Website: ulta-beauty
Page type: delivery-shipping
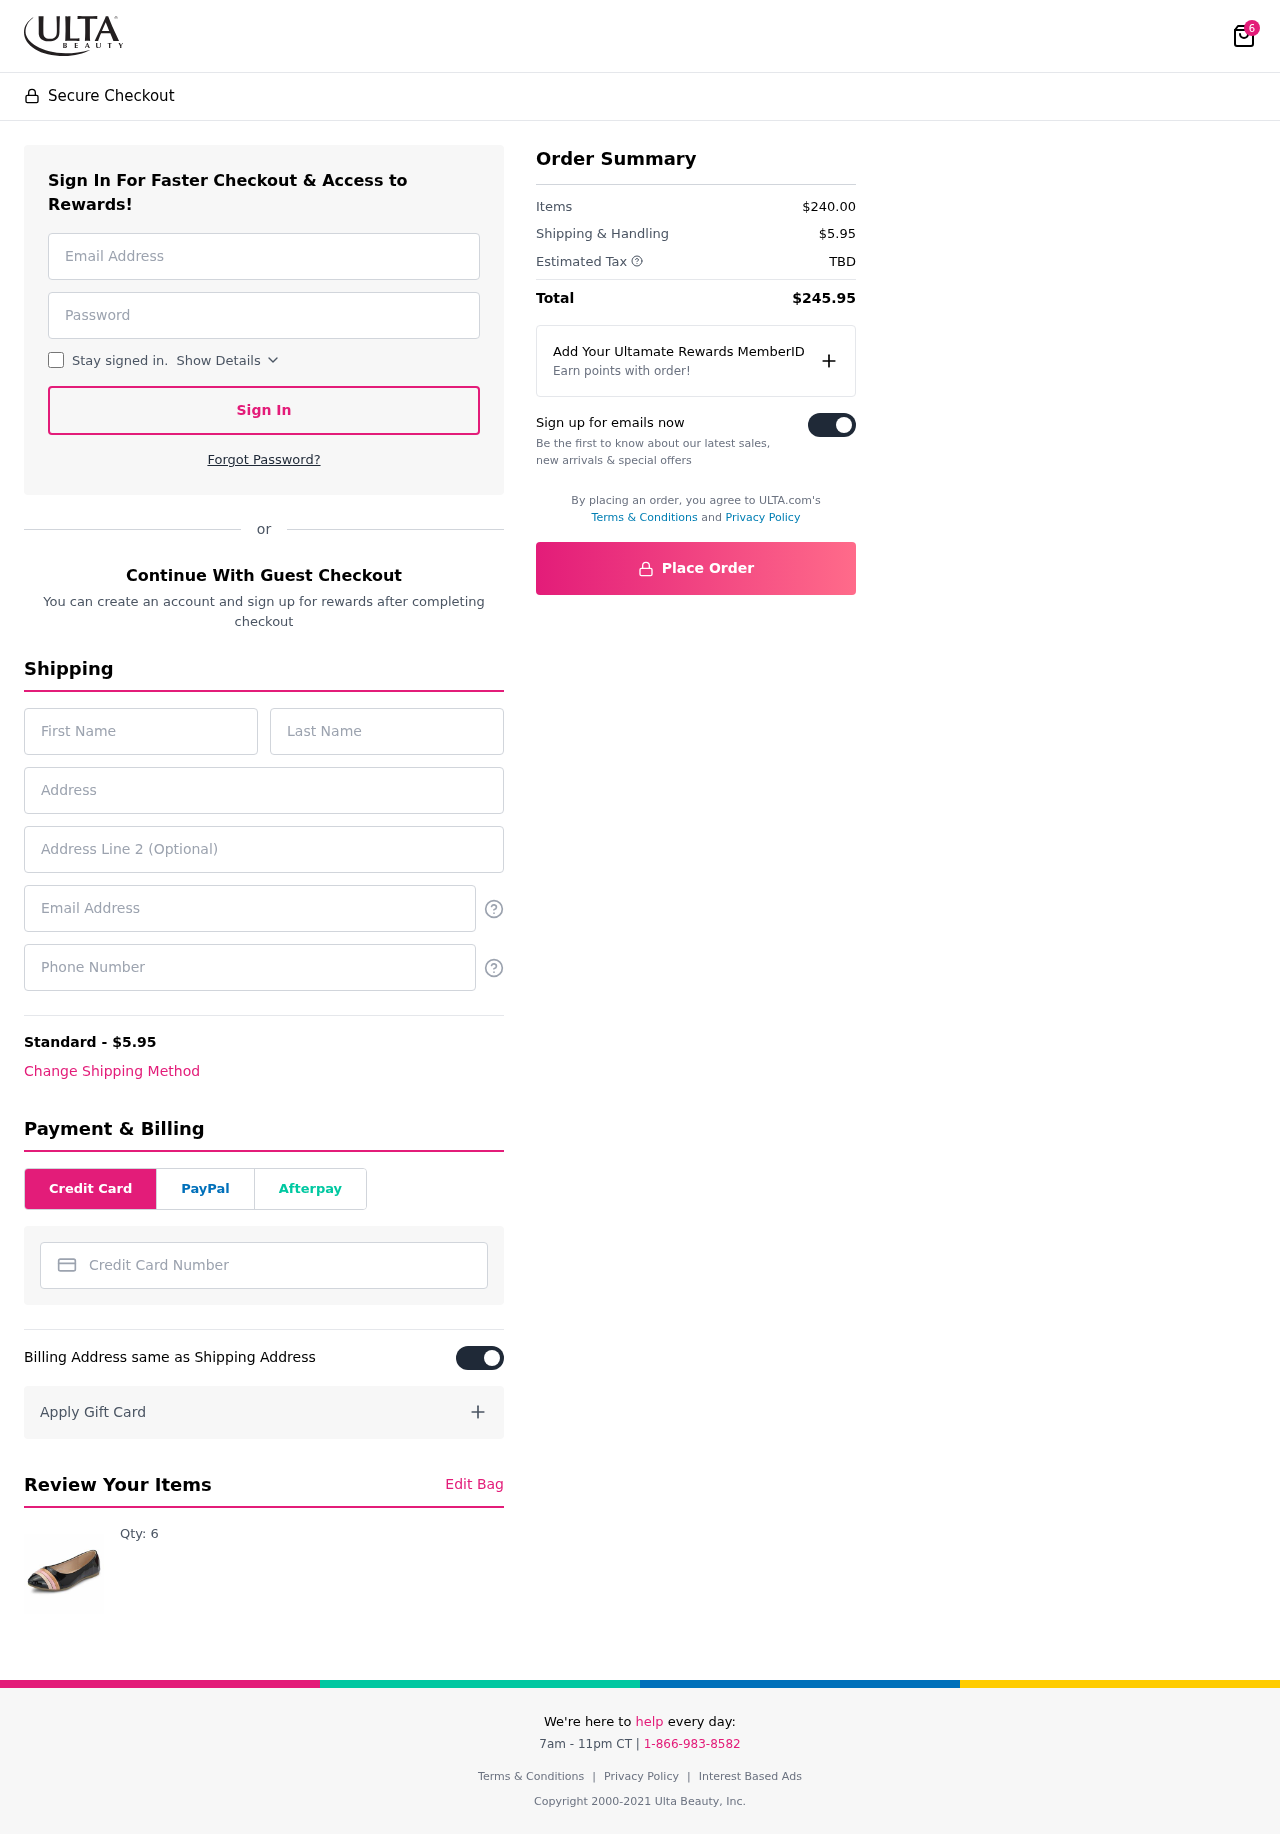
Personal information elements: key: PII_CARD_NUMBER
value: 4625 6225 8494 3342
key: PII_EMAIL
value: chadbrown@yahoo.com
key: PII_EMAIL2
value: chadbrown@yahoo.com
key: PII_FIRSTNAME
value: Chad
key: PII_LASTNAME
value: Brown
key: PII_PHONE
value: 4916105780
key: PII_STREET
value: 94057 Montoya Ferry
Product elements: key: PRODUCT1_QUANTITY
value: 6
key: PRODUCT1
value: Qty: 6
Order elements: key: ORDER_NUM_ITEMS
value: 6
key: ORDER_SHIPPING_COST
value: $5.95
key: ORDER_SUBTOTAL
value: $240.00
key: ORDER_TAX
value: TBD
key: ORDER_TOTAL
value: $245.95